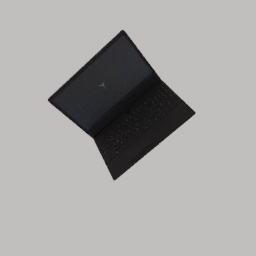
Label: electronics